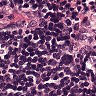
Metastatic tissue present: no